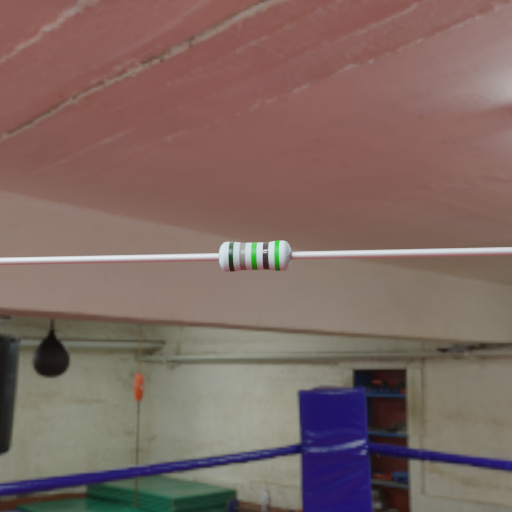
Resistor colour bands (in order): black, gray, green, black, green